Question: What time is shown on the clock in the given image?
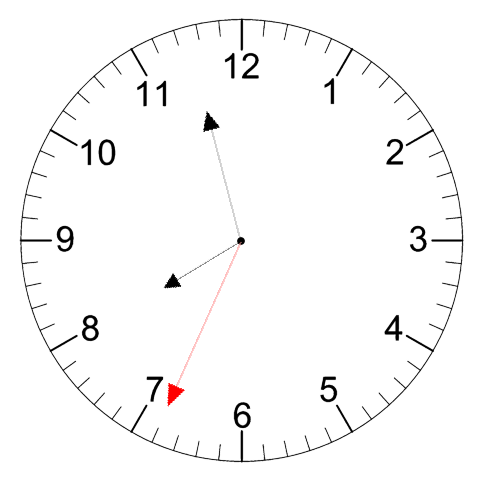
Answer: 07:57:34